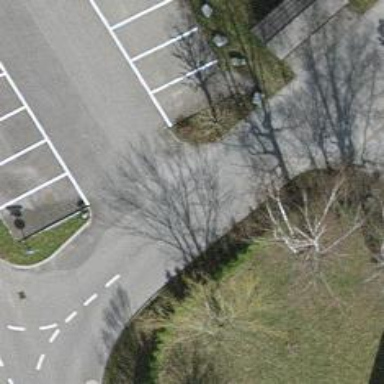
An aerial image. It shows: Road serving as parking aisle.